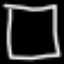
Label: square